Question: I don't know what the box is called but when I click a Radio button or select a tab a little dotted box shows around it. I want to remove this when they are selected, has anyone got any ideas?
I have tried searching it but its difficult when you don't know what the box is called.

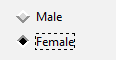
Answer: This dashed box is here to show that the widget has the focus. When calling 'style.element_option('focus')', we can see that this element has two options: 'focuscolor' and 'focusthickness'. I have tried setting 'focusthickness' to 0 but unfortunately it does not make the dashed box disappear. So the workaround I have found is to set 'focuscolor' to the background color:
'''
style = ttk.Style()
style.configure('TRadiobutton', focuscolor=style.lookup('TRadiobutton', 'background'))
'''
If you want to apply this to all widgets, like checkbuttons, you can do instead
'''
style.configure('.', focuscolor=style.lookup('.', 'background'))
'''
so that the default color for the focus highlight will be the background color.